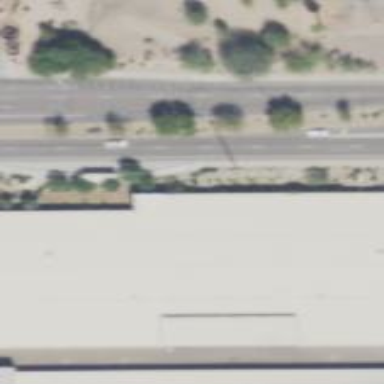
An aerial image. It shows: Building that serves as storage rental shop.